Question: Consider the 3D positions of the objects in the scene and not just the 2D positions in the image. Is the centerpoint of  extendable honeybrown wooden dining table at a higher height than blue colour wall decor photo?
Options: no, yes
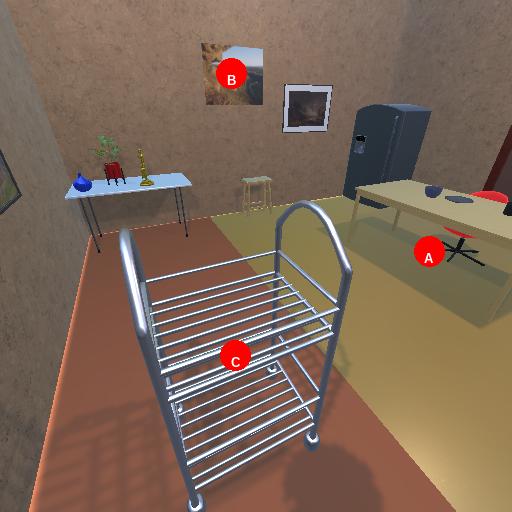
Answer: no